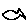
Label: fish